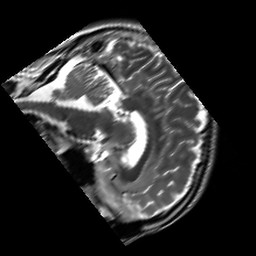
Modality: T2w
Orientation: sagittal
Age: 28
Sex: male
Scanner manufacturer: siemens
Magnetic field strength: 3 T
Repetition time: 7 s
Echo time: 0.09 s